Interaction volume radius: 5 \u00c5
Interaction volume height: 15 \u00c5
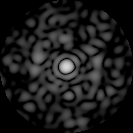
Disorder parameter: 0.8217